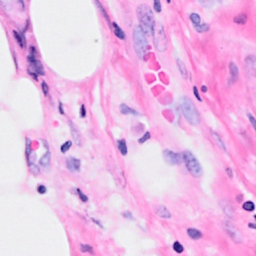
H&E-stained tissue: Breast